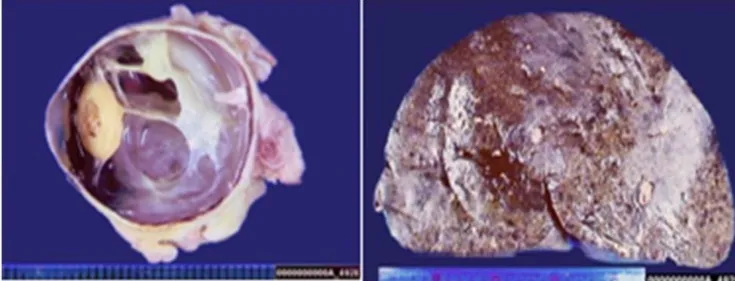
The sagittal section of the eye reveals an irregular pigmented lesion of the ciliary body (left panel). Gross appearance of the liver (right panel).
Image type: radiology (ultrasound)